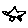
Label: star